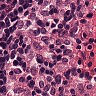
Metastatic tissue present: no